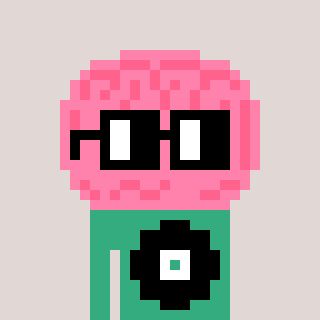
a pixel art character with square black glasses, a brain-shaped head and a teal-colored body on a warm background